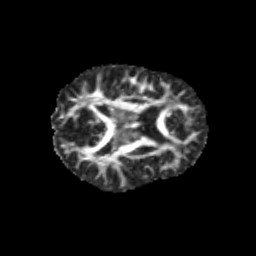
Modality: FA
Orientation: axial
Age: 12
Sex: male
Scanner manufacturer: siemens
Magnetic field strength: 3 T
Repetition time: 3.8 s
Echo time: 0.07 s